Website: apple
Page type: order-returns
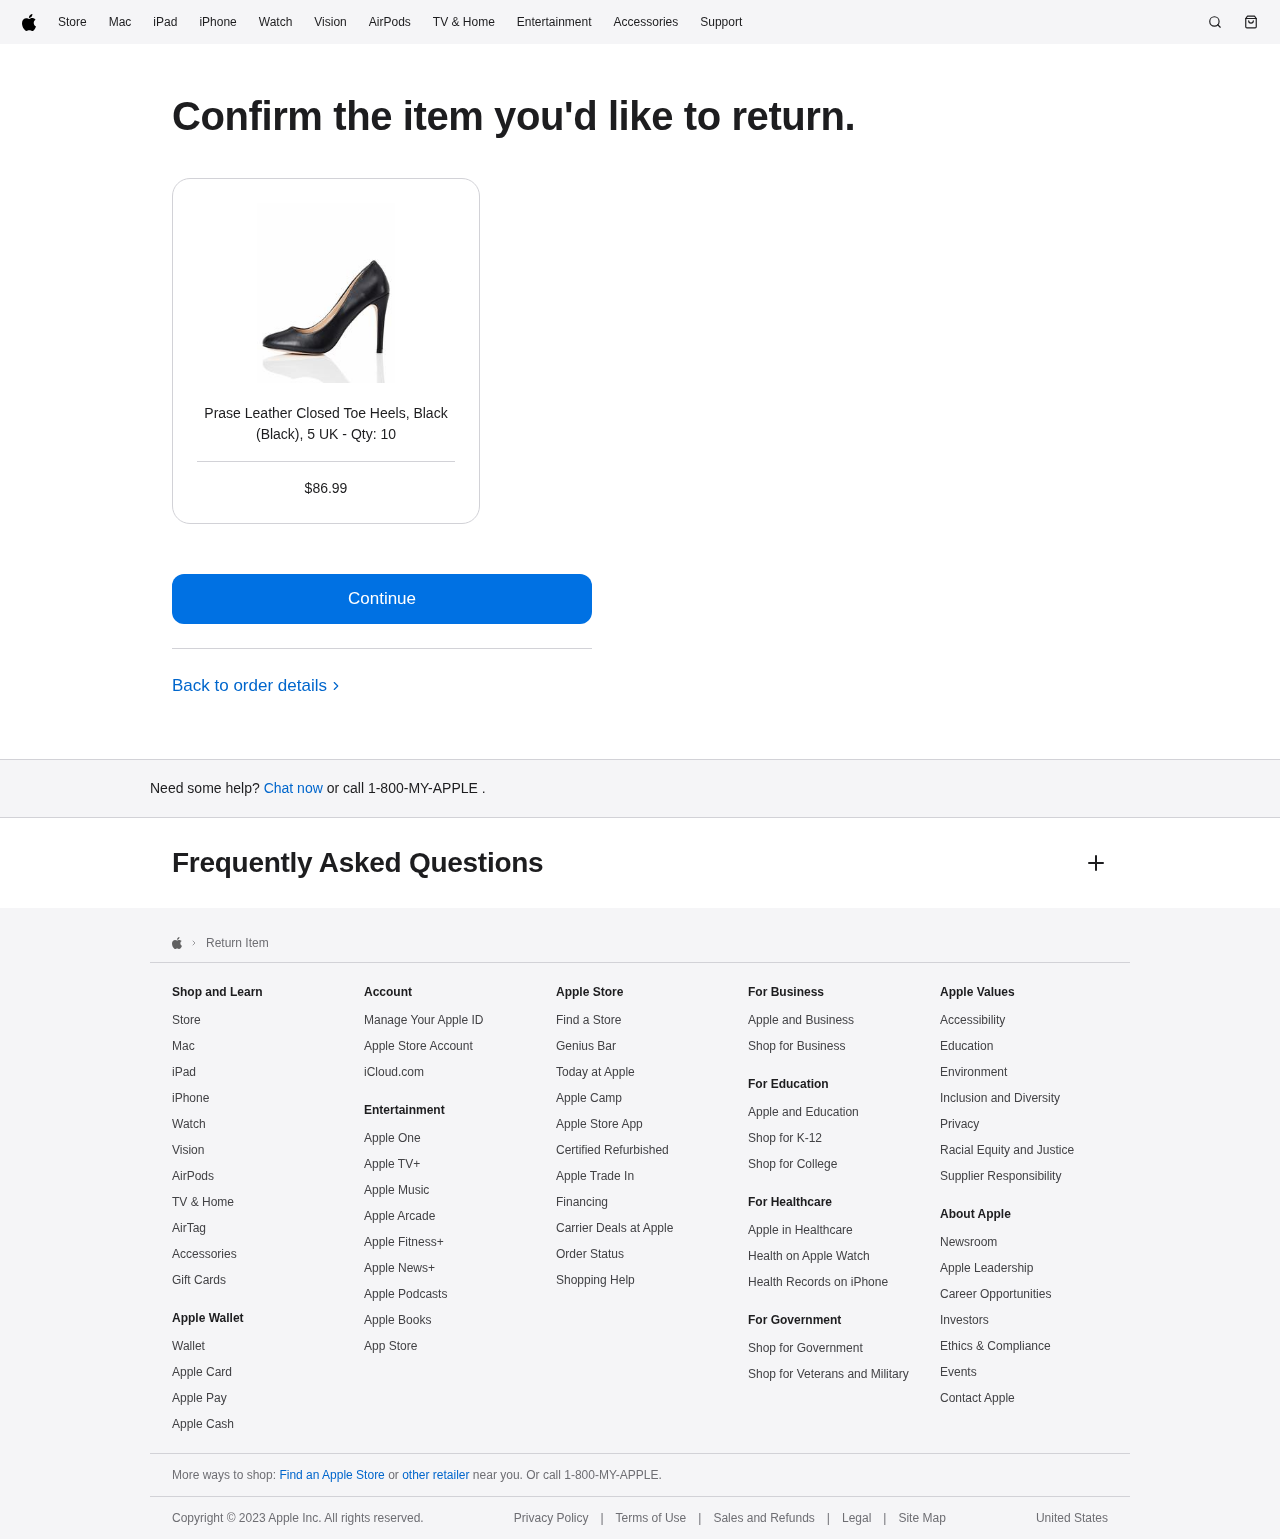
Product elements: key: PRODUCT1_NAME
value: Prase Leather Closed Toe Heels, Black (Black), 5 UK
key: PRODUCT1_PRICE
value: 86.99
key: PRODUCT1_QUANTITY
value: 10